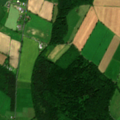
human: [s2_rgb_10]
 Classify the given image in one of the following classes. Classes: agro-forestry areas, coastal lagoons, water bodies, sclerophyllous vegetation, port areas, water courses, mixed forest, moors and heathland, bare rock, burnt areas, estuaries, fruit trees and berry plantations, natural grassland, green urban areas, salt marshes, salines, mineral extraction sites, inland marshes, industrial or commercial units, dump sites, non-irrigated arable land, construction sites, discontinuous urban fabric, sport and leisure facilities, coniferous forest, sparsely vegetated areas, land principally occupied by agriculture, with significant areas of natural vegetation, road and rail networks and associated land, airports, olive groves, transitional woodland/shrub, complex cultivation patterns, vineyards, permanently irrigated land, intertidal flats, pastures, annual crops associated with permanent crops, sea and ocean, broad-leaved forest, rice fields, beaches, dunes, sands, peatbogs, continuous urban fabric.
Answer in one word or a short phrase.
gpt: non-irrigated arable land, pastures, coniferous forest, mixed forest